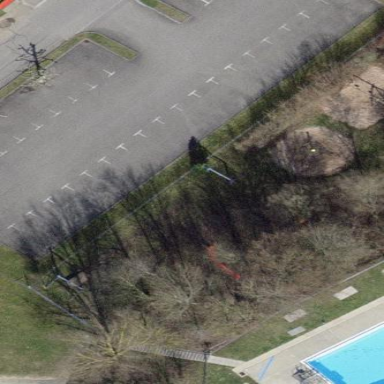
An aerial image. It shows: Parking area.